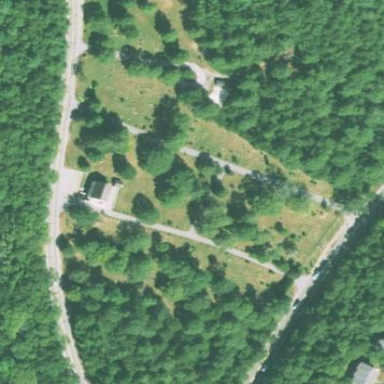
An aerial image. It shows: Cemetery.